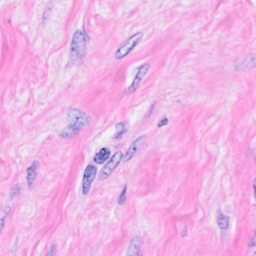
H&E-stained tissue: Breast